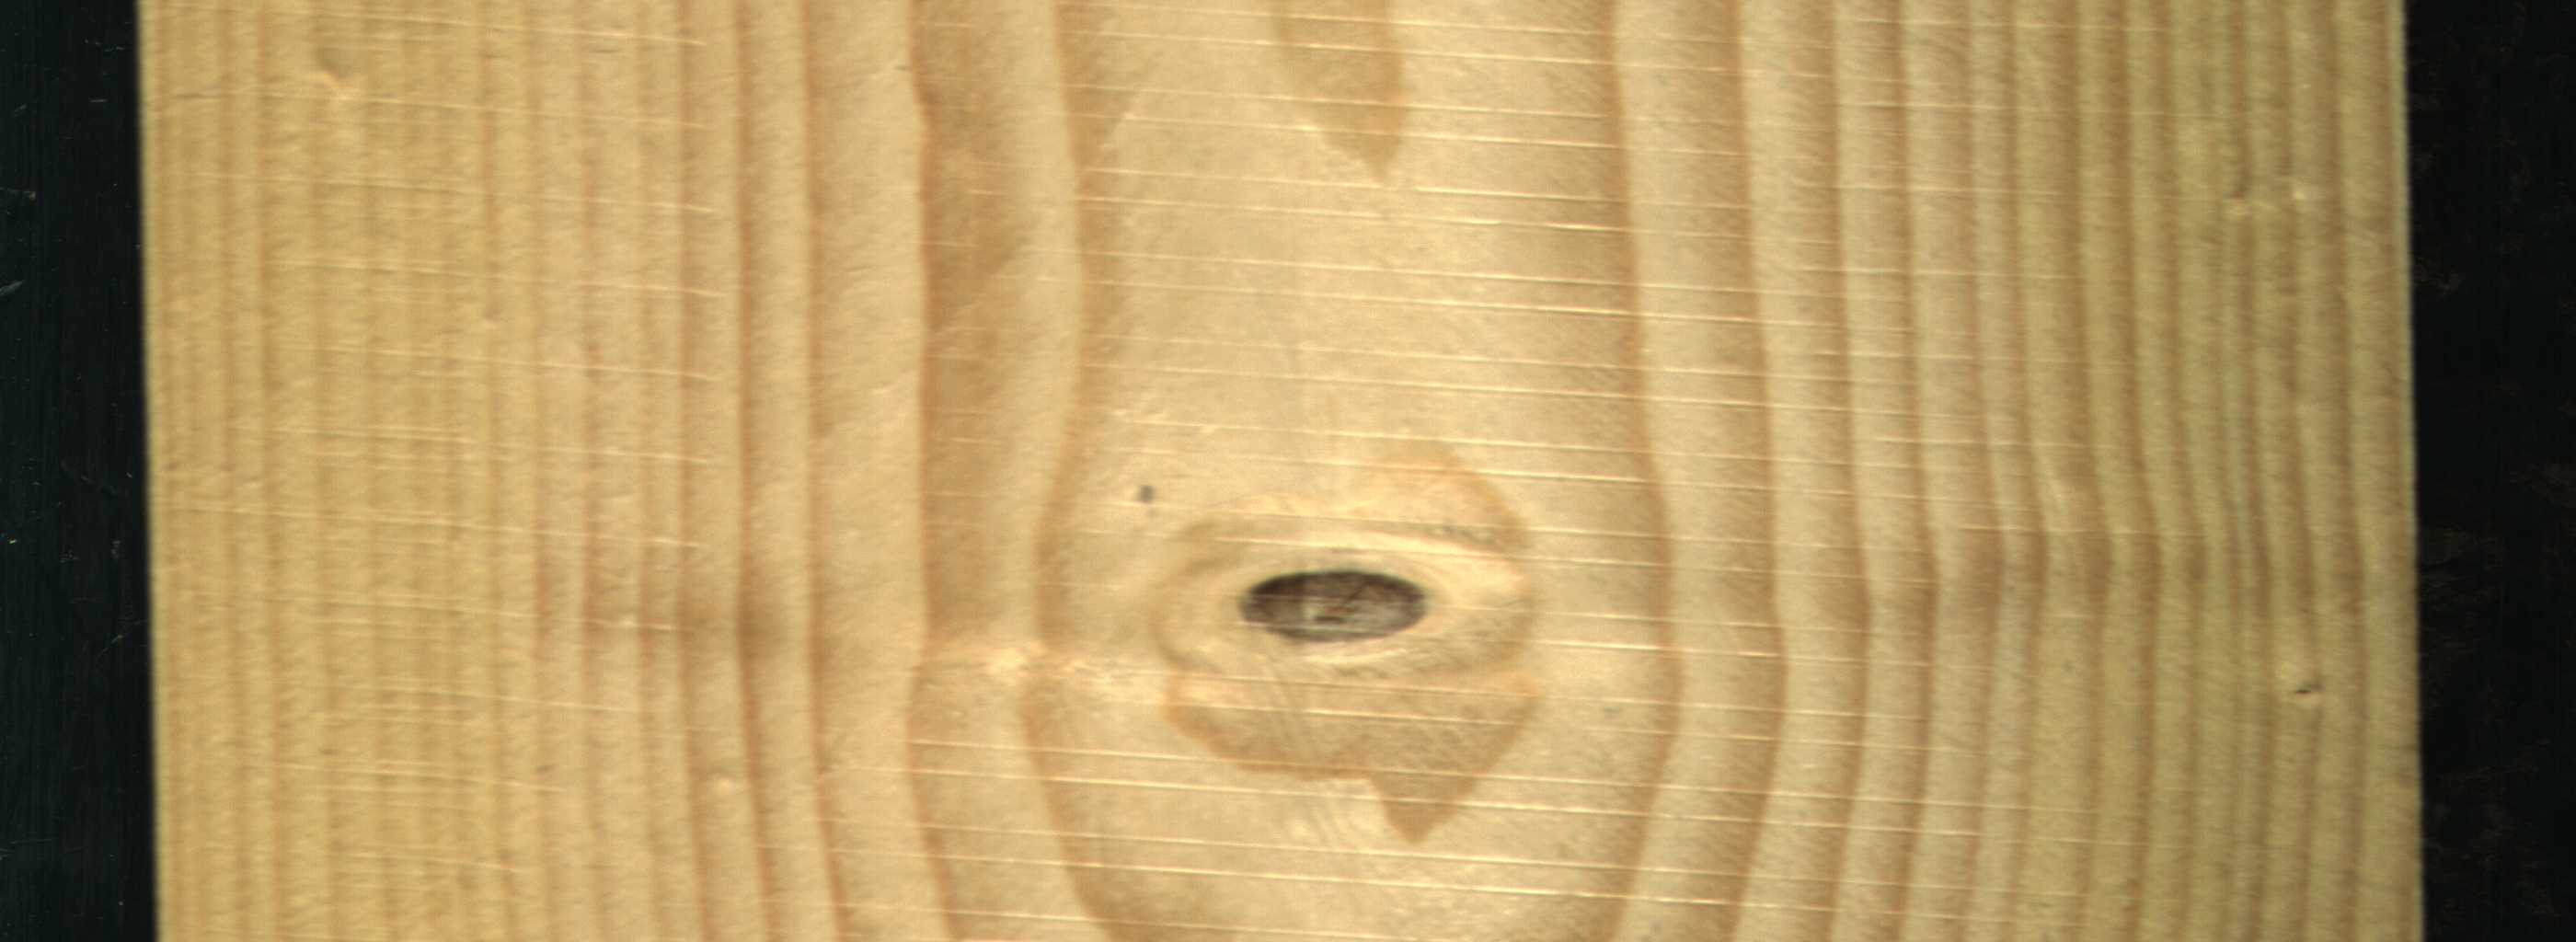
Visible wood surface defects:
Live_Knot